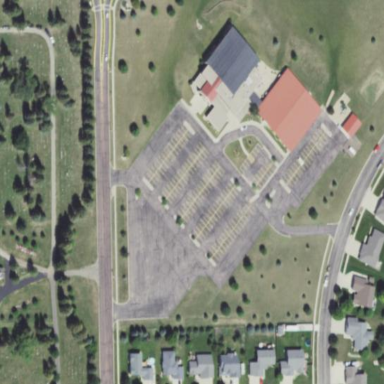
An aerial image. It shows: Parking area.